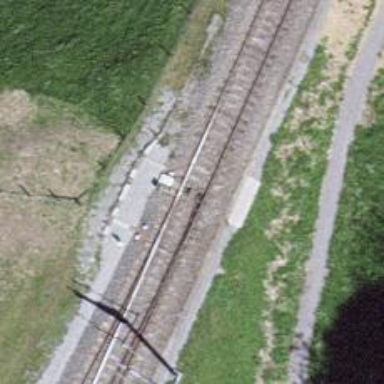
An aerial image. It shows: Railway switch.